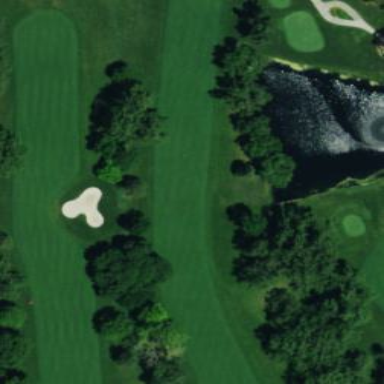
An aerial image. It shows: Scenic golf fairway.